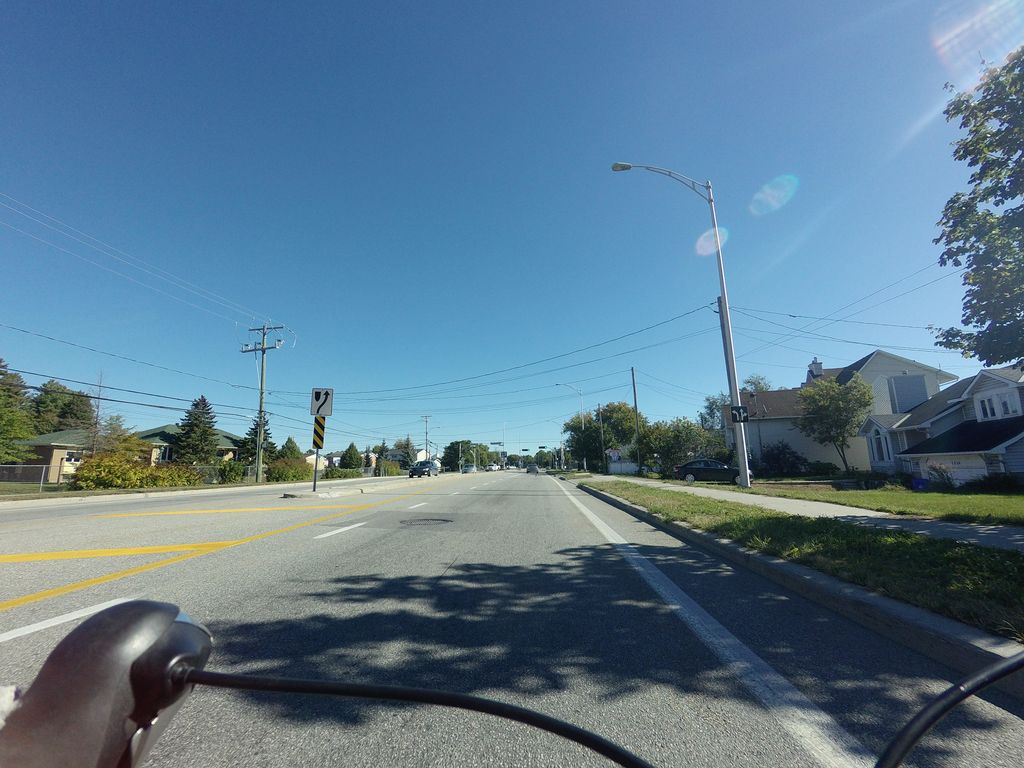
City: ottawa-gatineau